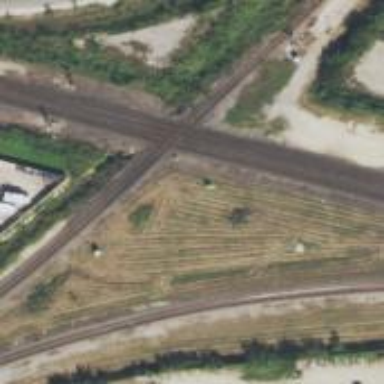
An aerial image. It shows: Junction on the railway.